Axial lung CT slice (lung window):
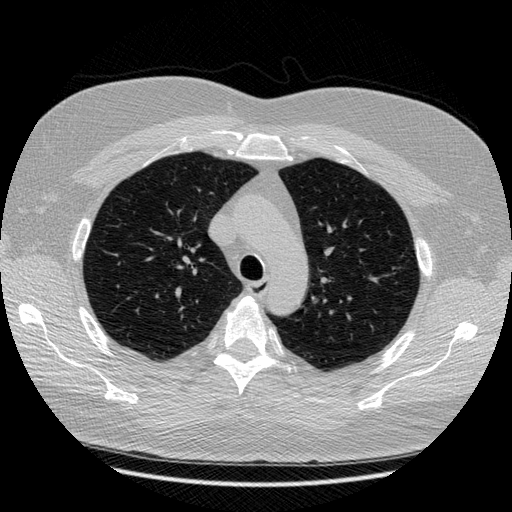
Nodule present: no